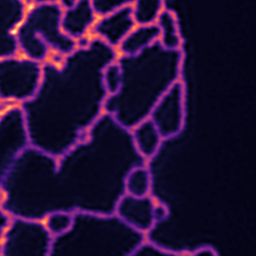
Label: Super-resolution ER image